Question: This is my code :

That code works perfectly well on Google Chrome and Microsoft Edge, but while using IE11 I get this error:
> Bokeh Error Invalid calling object
What can be the reason?
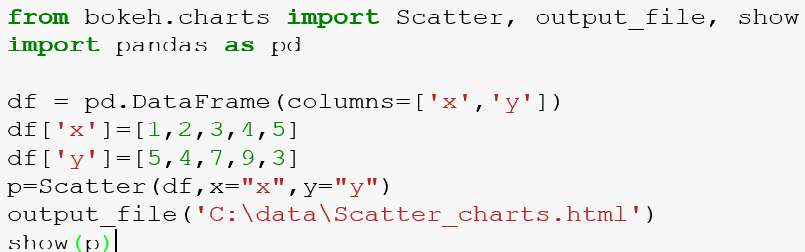
Answer: This problem can be fixed by upgrading bokeh to 0.12.6 and above version.